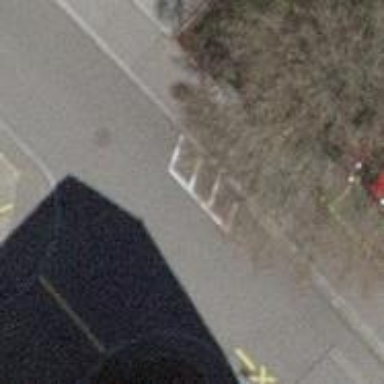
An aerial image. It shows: Motorcycle parking facility.